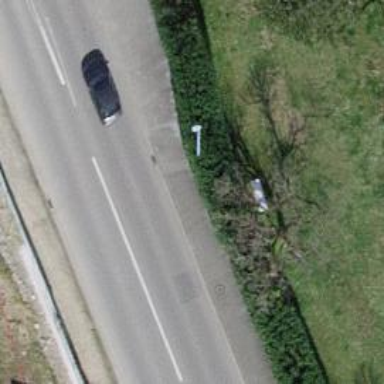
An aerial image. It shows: Red protected bollard.